【题型】解答题　【知识点】平面几何　【难度】medium
如图，$AB \parallel CD$，$AC$与$BD$相交于点$E$，$AB = 9$，$CD = 6$，点$F$在$AD$上，
$S_{\triangle DEF}:S_{\triangle AEF} = 2:3$。

(1) 求$EF$的长；

(2) 设$\overrightarrow{EC} = \vec{a}$，$\overrightarrow{EF} = \vec{b}$，用含$\vec{a}$、$\vec{b}$的式子表示$\overrightarrow{BE}$。
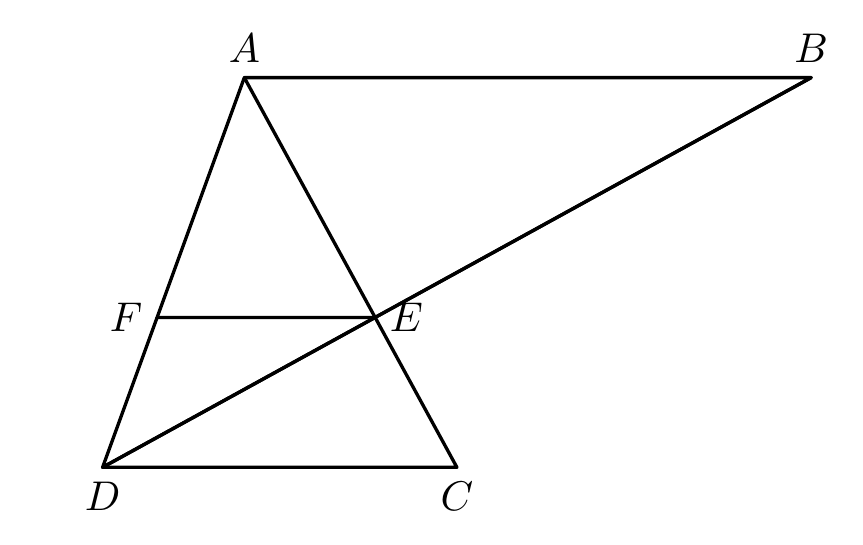
【解答】
【答案】(1) $EF = \frac{18}{5}$

(2) $\overrightarrow{BE} = \frac{5}{2}\vec{b} + \frac{3}{2}\vec{a}$

【分析】本题主要考查相似三角形的判定和性质以及平面向量的加减运算。

(1) 根据$AB \parallel CD$可得$\triangle ABE \backsim \triangle CDE$，得出$\frac{AE}{EC} = \frac{AB}{CD} = \frac{9}{6} = \frac{3}{2}$。根据$S_{\triangle DEF}:S_{\triangle AEF} = 2:3$得出$\triangle AFE \backsim \triangle ADC$，进而根据相似三角形的性质，即可得出结论；

(2) 根据(1)可得$\frac{AE}{EC} = \frac{3}{2}$，则$\overrightarrow{AE} = \frac{3}{2}\overrightarrow{EC} = \frac{3}{2}\vec{a}$，根据相似三角形的性质可得$\overrightarrow{BA} = \frac{5}{2}\overrightarrow{EF} = \frac{5}{2}\vec{b}$，结合平面向量的加减运算即可得出结论即可求得答案。

【详解】(1) 解：$\because AB \parallel CD$，

$\therefore \triangle ABE \backsim \triangle CDE$，

$\therefore \frac{AE}{EC} = \frac{AB}{CD} = \frac{9}{6} = \frac{3}{2}$。

$\because \triangle AEF$与$\triangle DEF$高相同，

$\therefore \frac{AF}{DF} = \frac{S_{\triangle AEF}}{S_{\triangle DEF}} = \frac{3}{2}$。

$\therefore \frac{AF}{DF} = \frac{AE}{EC} = \frac{3}{2}$，

$\therefore \frac{AF}{DA} = \frac{AE}{AC} = \frac{3}{5}$。

又$\because \angle FAE = \angle DAC$，

$\therefore \triangle AFE \backsim \triangle ADC$，

$\therefore \frac{EF}{DC} = \frac{AE}{AC} = \frac{3}{5}$，

$\therefore EF = \frac{3}{5}DC = \frac{3}{5} \times 6 = \frac{18}{5}$。

(2) $\because \overrightarrow{EC} = \vec{a}$，$\overrightarrow{EF} = \vec{b}$，$\frac{AE}{EC} = \frac{3}{2}$，

$\therefore \overrightarrow{AE} = \frac{3}{2}\overrightarrow{EC} = \frac{3}{2}\vec{a}$，

$\because \triangle AFE \backsim \triangle ADC$，

$\therefore \angle AEF = \angle ACD$，

$\therefore EF \parallel AB$，

$\therefore \triangle DEF \backsim \triangle DBA$。

又$\because \frac{DF}{AF} = \frac{2}{3}$，则$\frac{DF}{AD} = \frac{2}{5}$，

$\therefore \frac{EF}{AB} = \frac{DF}{AD} = \frac{2}{5}$，

$\therefore BA = \frac{5}{2}EF$，$\overrightarrow{BA} = \frac{5}{2}\overrightarrow{EF} = \frac{5}{2}\vec{b}$，

$\therefore \overrightarrow{BE} = \overrightarrow{BA} + \overrightarrow{AE}$

$= \frac{5}{2}\vec{b} + \frac{3}{2}\vec{a}$。